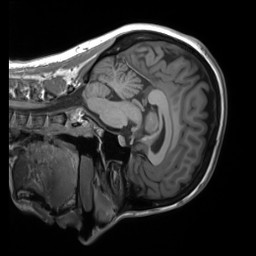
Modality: T1w
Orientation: sagittal
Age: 30
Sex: female
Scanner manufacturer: siemens
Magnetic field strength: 3 T
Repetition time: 1.8 s
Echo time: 0.00241 s